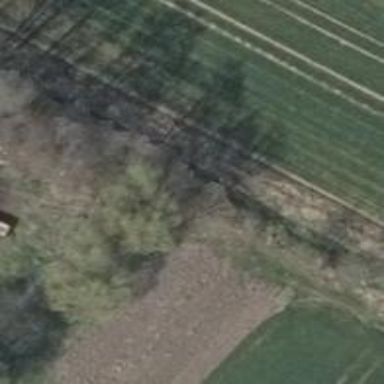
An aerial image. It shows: Row of trees in natural setting.